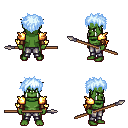
a pixel art fantasy rpg character, male body template, orc, green skin, gold arm armor, metal pants, white cyan bedhead hairstyle, cloth bracers, spear, four views (front, back, left, right), 2x2 character sprite sheet, small pixel art, hard edges, no anti-aliasing